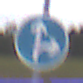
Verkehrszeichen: VorgeschriebeneFahrtrichtungGeradeausOderRechts
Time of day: Midday
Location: Outdoor (Nature)
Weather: Overcast
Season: NotSpecified
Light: Natural